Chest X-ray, AP view. Patient: 23 years old, sex M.
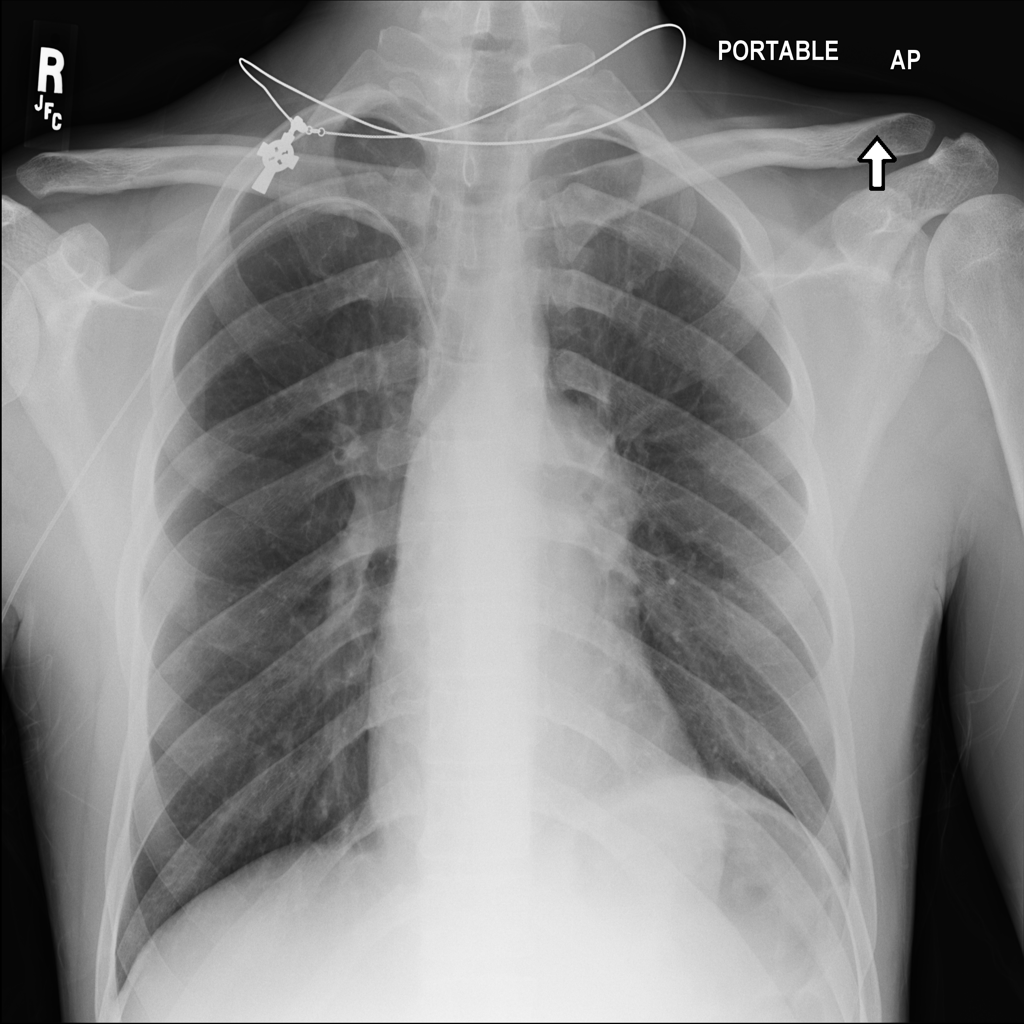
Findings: No Finding